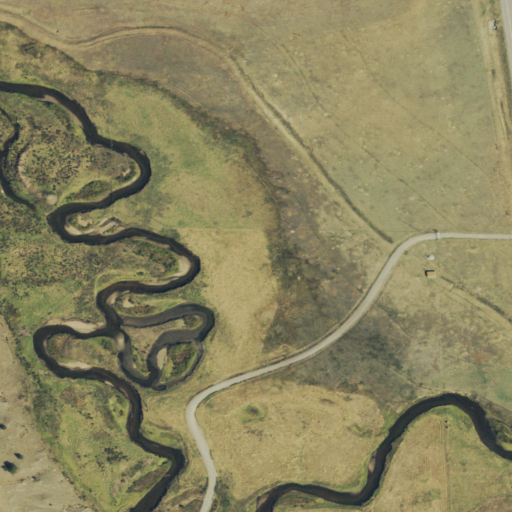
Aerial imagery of valley in Colorado named Hall Gulch containing grassland, herbaceous wetlands, woody wetlands, and open development